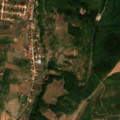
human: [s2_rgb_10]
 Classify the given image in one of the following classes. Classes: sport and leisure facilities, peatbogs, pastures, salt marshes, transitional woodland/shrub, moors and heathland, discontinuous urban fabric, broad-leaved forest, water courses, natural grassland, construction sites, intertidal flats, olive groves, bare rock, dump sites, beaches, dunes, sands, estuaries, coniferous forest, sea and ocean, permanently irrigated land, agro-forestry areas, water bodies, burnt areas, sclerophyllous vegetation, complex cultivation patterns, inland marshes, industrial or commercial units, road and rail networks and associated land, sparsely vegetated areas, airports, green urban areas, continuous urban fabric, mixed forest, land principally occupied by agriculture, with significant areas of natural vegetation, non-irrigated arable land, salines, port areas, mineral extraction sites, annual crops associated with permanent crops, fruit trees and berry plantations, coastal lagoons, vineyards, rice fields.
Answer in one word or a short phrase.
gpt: discontinuous urban fabric, complex cultivation patterns, land principally occupied by agriculture, with significant areas of natural vegetation, mixed forest